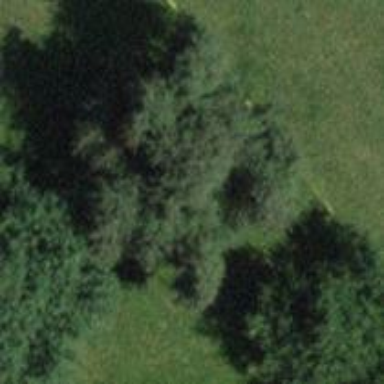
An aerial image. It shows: Agricultural area filled with broadleaved trees.